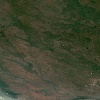
Label: land